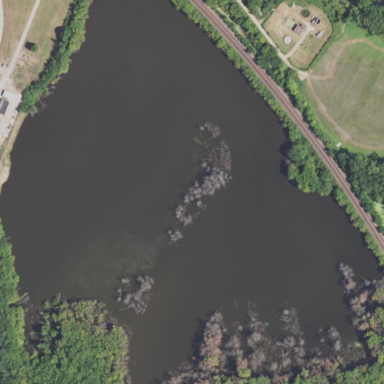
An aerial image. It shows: Pond surrounded by natural water.